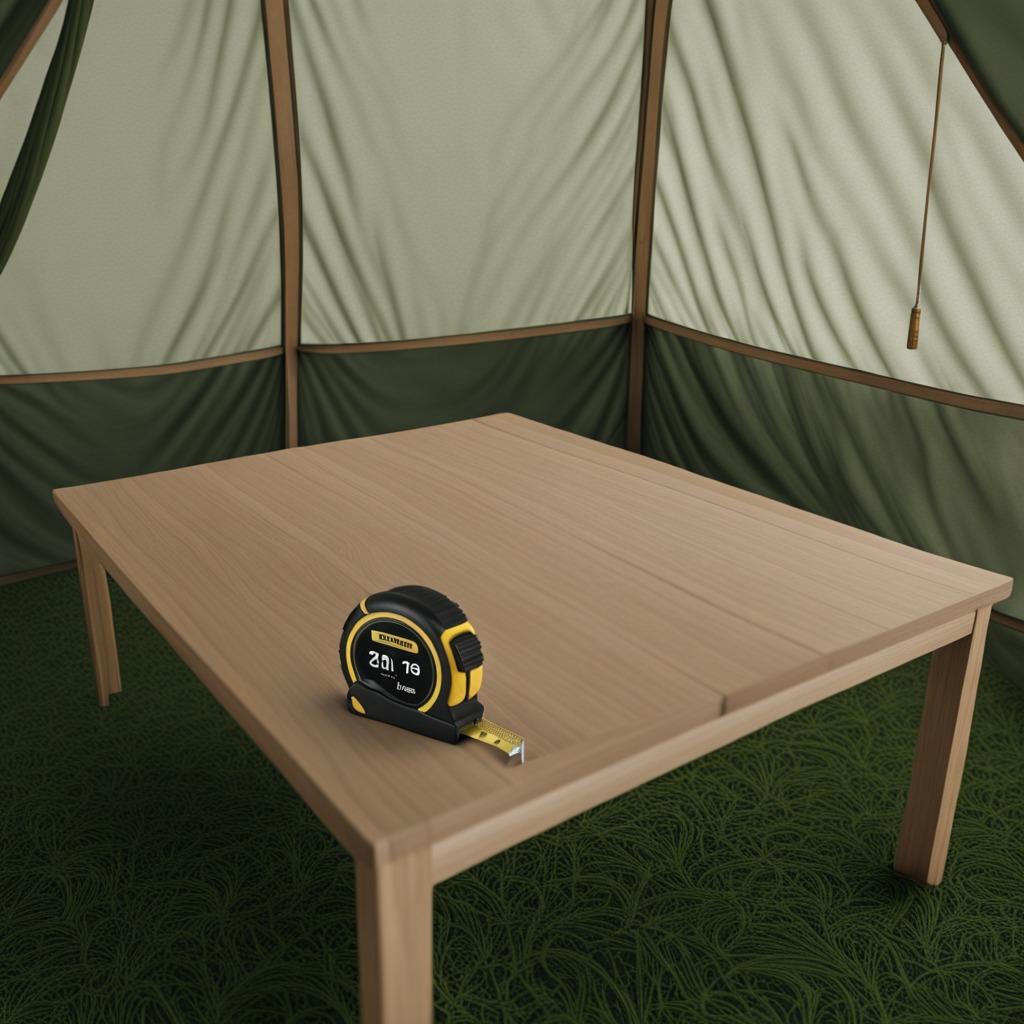
A measuring tape is lying on a clean wooden table inside a jungle field workshop tent humid ambient light worn but